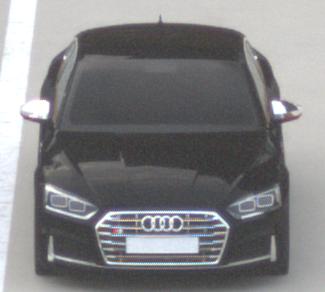
Make: Audi
Model: S5 Sportback
Detailed model: 8T Facelift
Model produced from: 2011
Model produced until: 2016
Doors: 5
Color: black
Road condition: dry road
Daytime: morning or afternoon
Contrast: low contrast